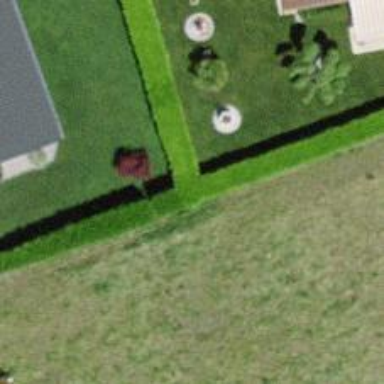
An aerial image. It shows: Hedge barrier.